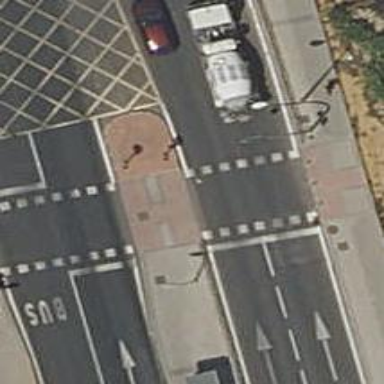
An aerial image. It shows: Zebra crossing with traffic signals. The crossing is marked by traffic lights.